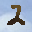
Label: 2